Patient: sex M, age 31
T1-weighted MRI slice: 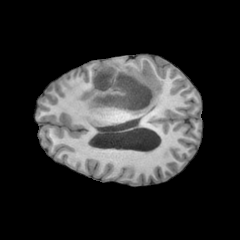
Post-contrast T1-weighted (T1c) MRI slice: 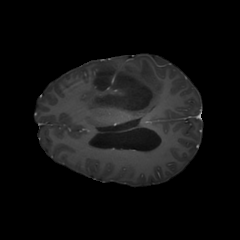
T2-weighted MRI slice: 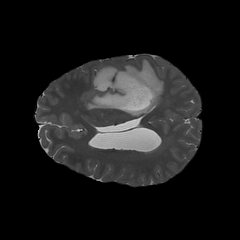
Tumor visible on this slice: yes
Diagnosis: Astrocytoma, IDH-mutant
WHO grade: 3